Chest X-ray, PA view. Patient: 55 years old, sex F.
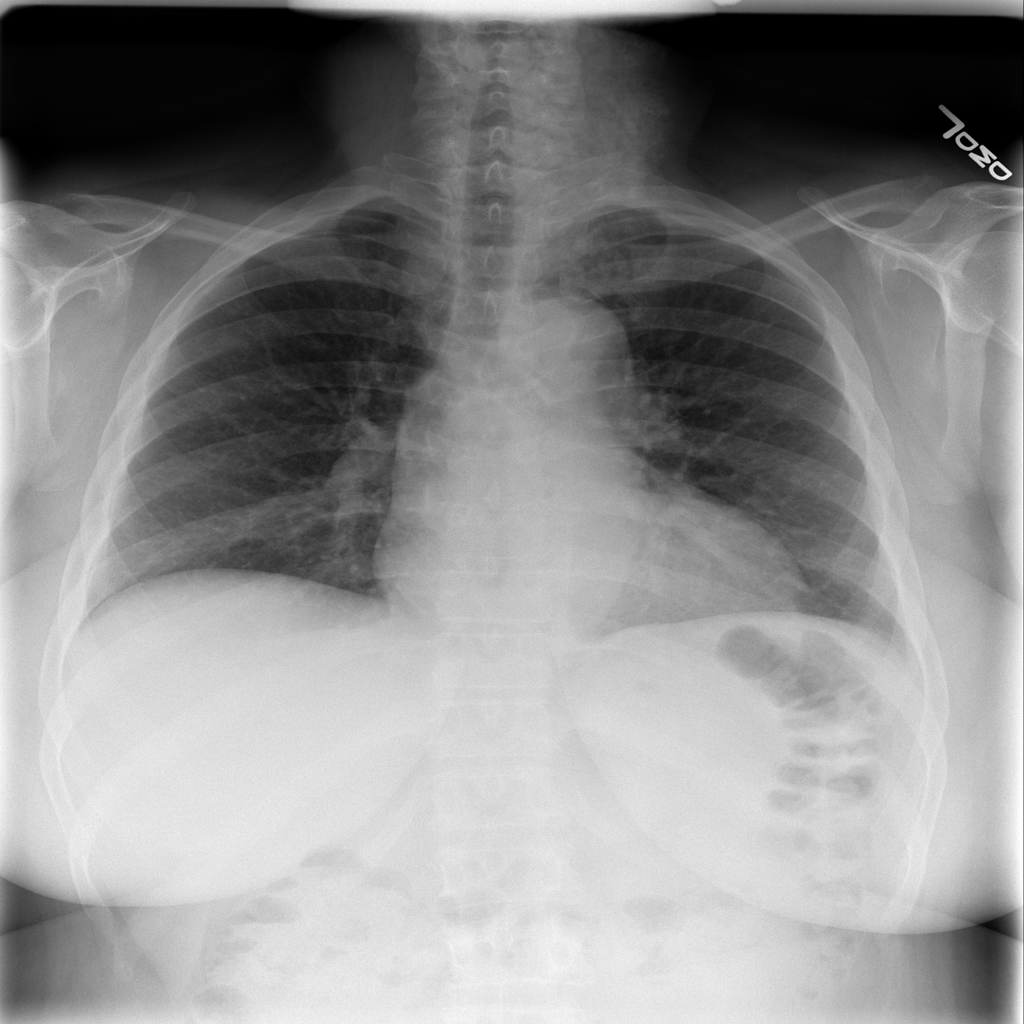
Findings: No Finding